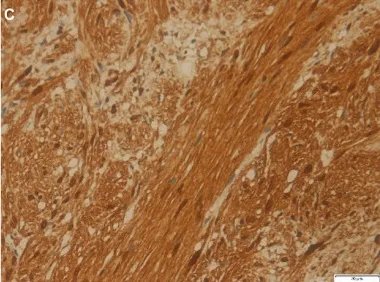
S100.
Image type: pathology (immunostaining)